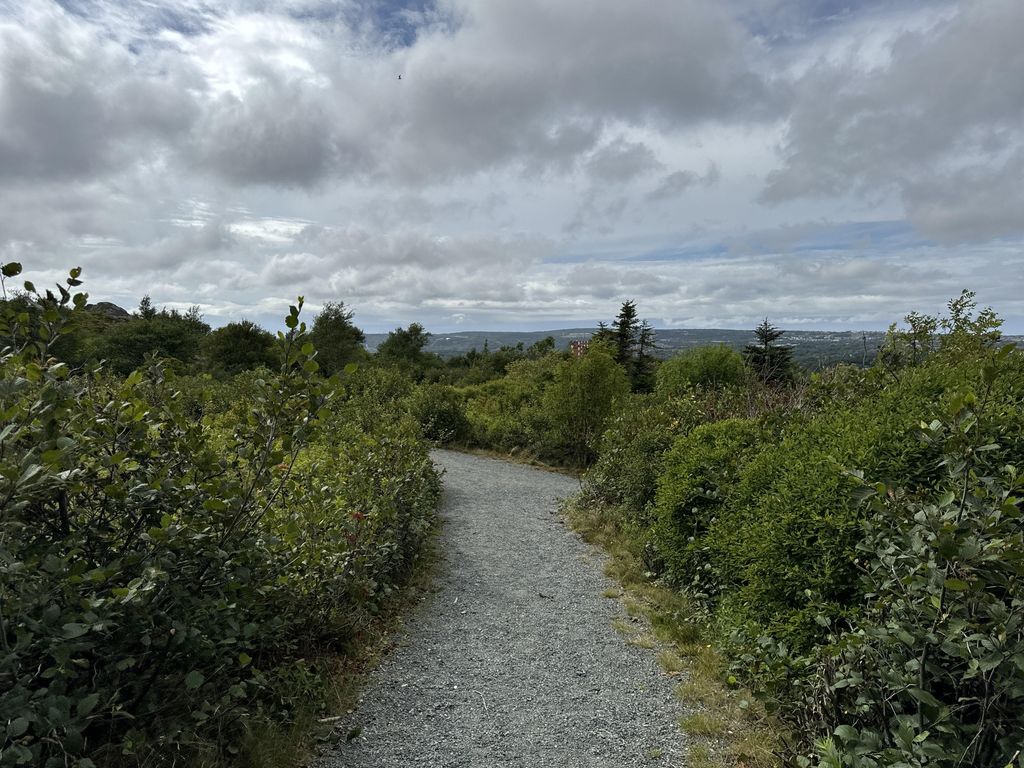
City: st_johns